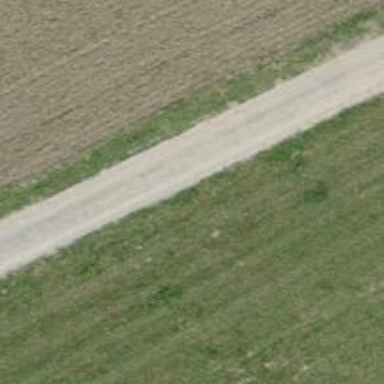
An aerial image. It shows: Dirt track with grade 3 quality.